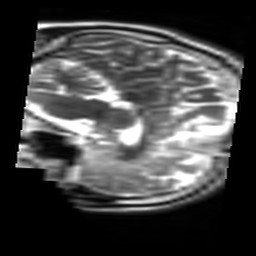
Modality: T2w
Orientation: sagittal
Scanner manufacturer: siemens
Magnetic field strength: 3 T
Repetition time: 6.15 s
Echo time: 0.086 s